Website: macys
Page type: delivery-shipping
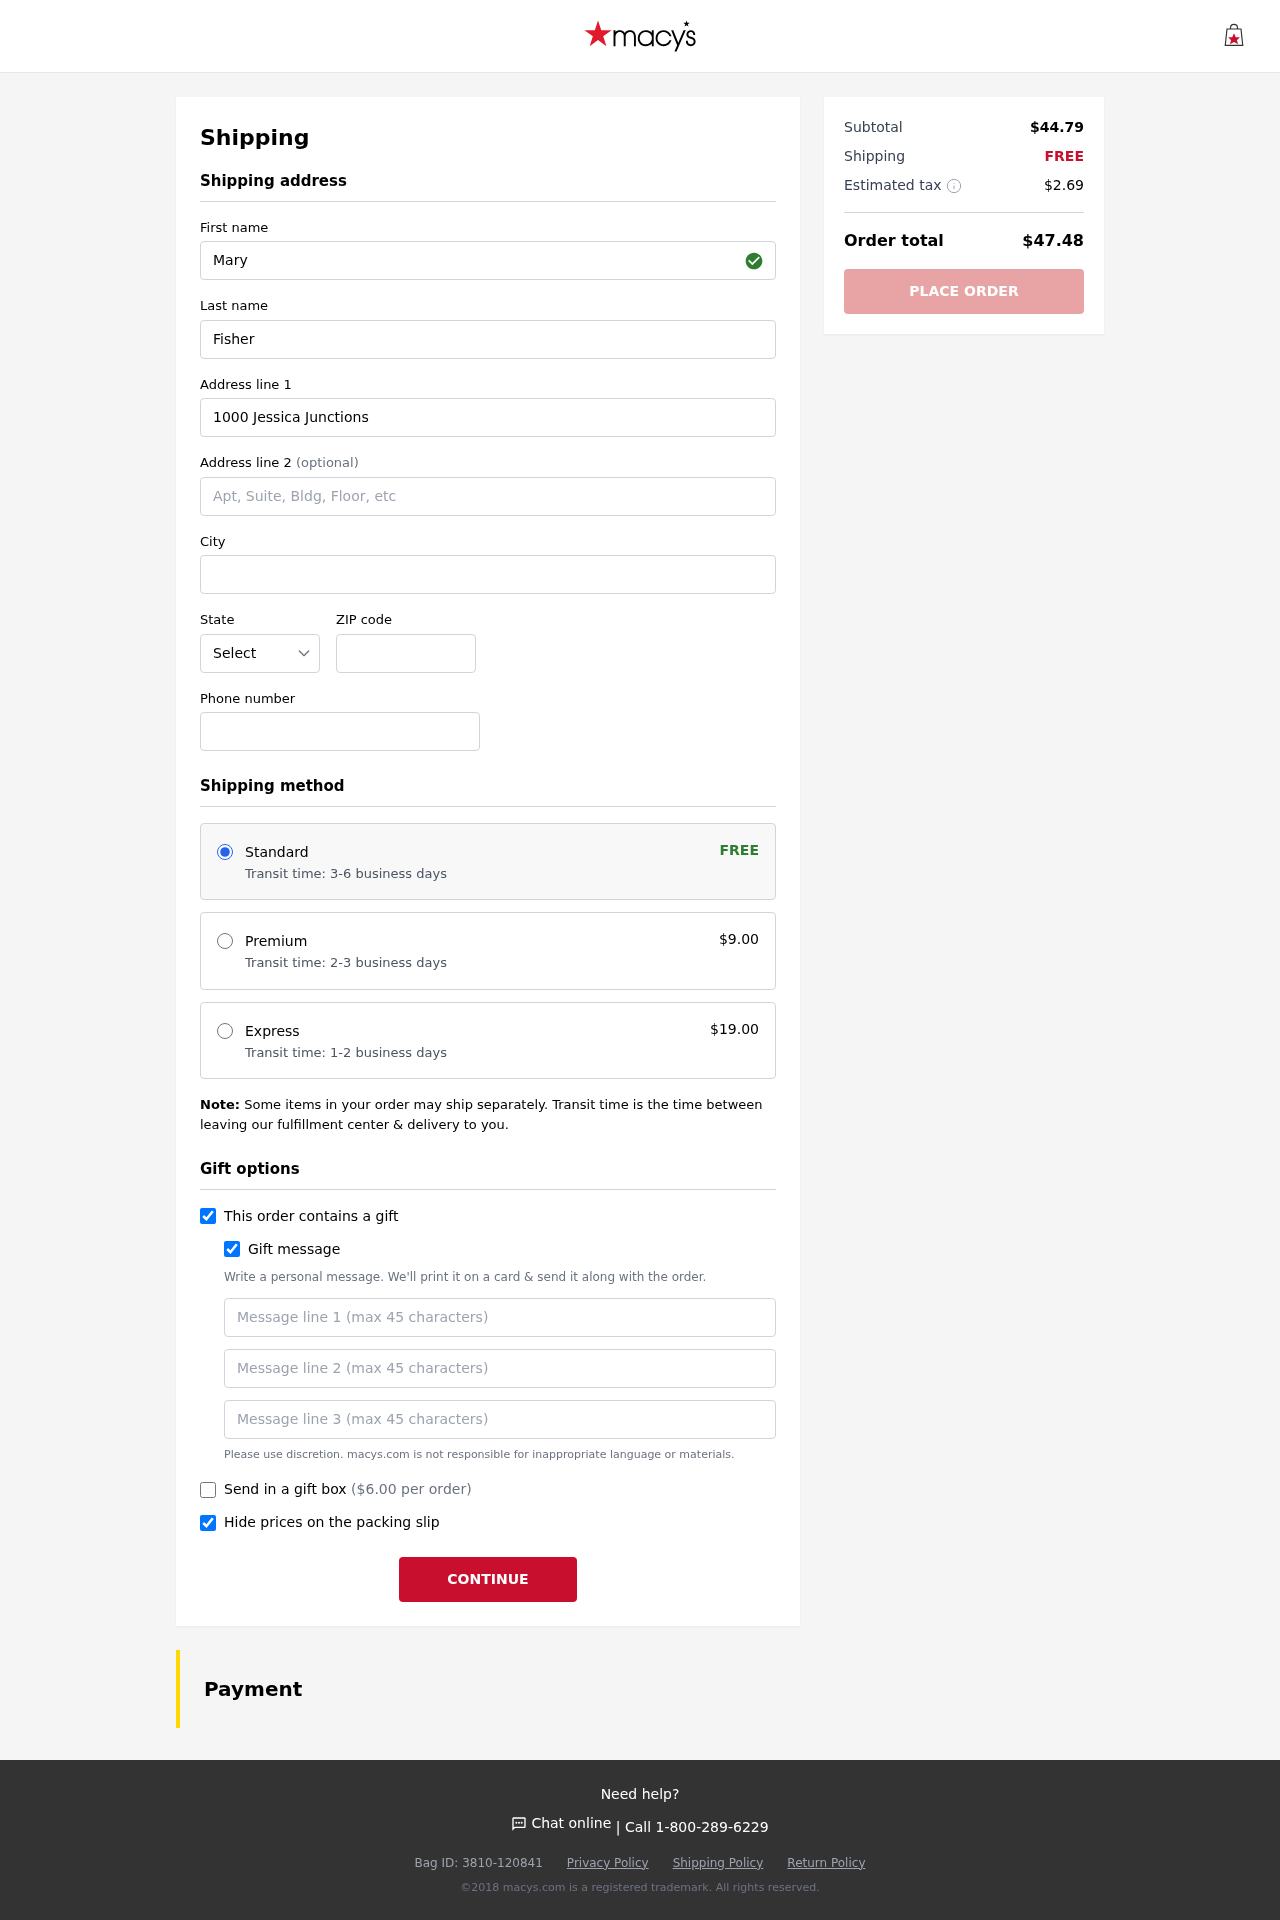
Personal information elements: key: PII_STATE_ABBR
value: IN
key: PII_FIRSTNAME
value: Mary
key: PII_LASTNAME
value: Fisher
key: PII_STREET
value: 1000 Jessica Junctions Suite 495
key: PII_STREET2
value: Suite 345
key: PII_CITY
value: Gonzalezville
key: PII_POSTCODE
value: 39894
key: PII_PHONE
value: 9464519463
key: PII_GIFT_MESSAGE
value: Hey Elizabeth, I saw these stunning sandals and immediately thought of you! I know how much you love adding a little sparkle to your outfits, and I hope they bring you as much joy as you bring to all of us. Enjoy!  Mary
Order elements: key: ORDER_SHIPPING_STANDARD
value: Transit time: 3-6 business days
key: ORDER_SHIPPING_COST
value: FREE
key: ORDER_SHIPPING_PREMIUM
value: Transit time: 2-3 business days
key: ORDER_SHIPPING_PREMIUM_PRICE
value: $9.00
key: ORDER_SHIPPING_EXPRESS
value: Transit time: 1-2 business days
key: ORDER_SHIPPING_EXPRESS_PRICE
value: $19.00
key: ORDER_GIFT_BOX_PRICE
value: ($6.00 per order)
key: ORDER_SUBTOTAL
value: $44.79
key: ORDER_SHIPPING_COST2
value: FREE
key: ORDER_TAX
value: $2.69
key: ORDER_TOTAL
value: $47.48